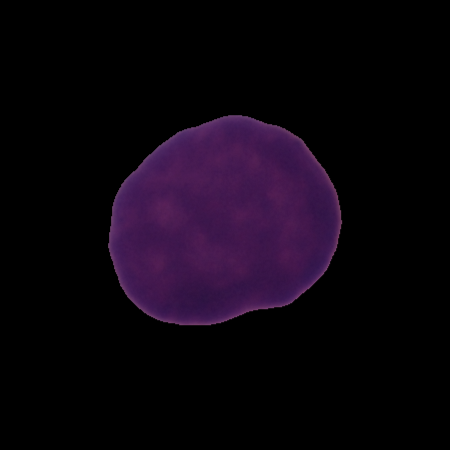
Label: healthy